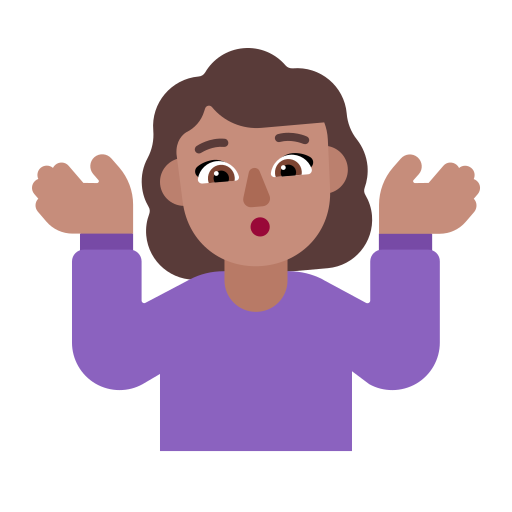
woman shrugging flat